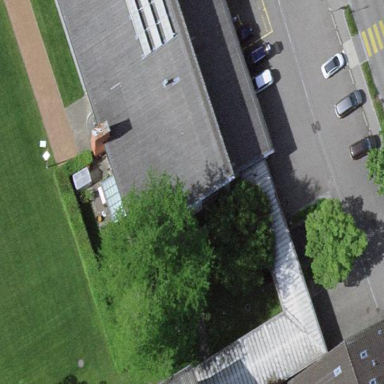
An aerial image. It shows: View of roof of building.